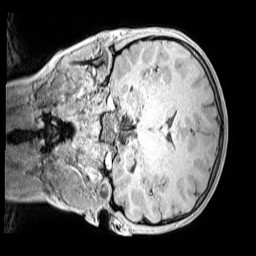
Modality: MP2RAGE
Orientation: coronal
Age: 12
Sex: male
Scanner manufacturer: siemens
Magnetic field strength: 3 T
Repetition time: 4 s
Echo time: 0.00299 s